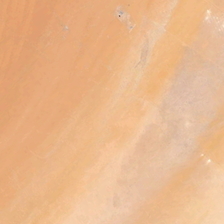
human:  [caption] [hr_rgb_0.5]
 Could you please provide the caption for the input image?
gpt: it is a piece of yellow desert .

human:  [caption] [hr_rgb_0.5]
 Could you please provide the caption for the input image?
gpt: it is a piece of yellow desert .

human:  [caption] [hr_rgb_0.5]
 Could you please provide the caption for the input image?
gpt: it is a piece of yellow desert .

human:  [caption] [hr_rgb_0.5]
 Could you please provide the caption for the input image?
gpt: it is a piece of yellow desert .

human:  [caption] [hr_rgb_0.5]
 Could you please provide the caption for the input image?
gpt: it is a piece of yellow desert .